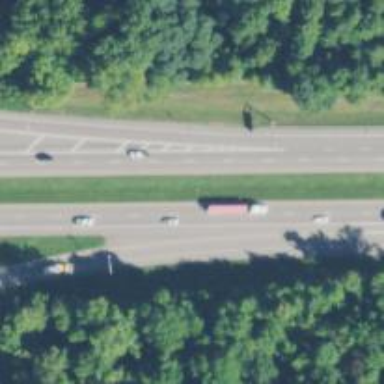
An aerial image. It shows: Trunk link highway.